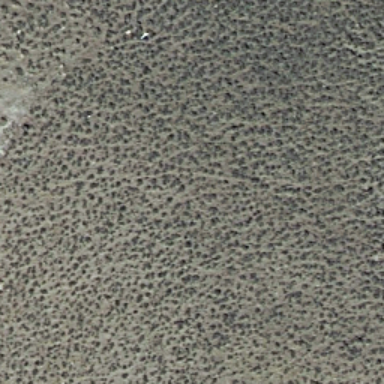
This is a chaparral .